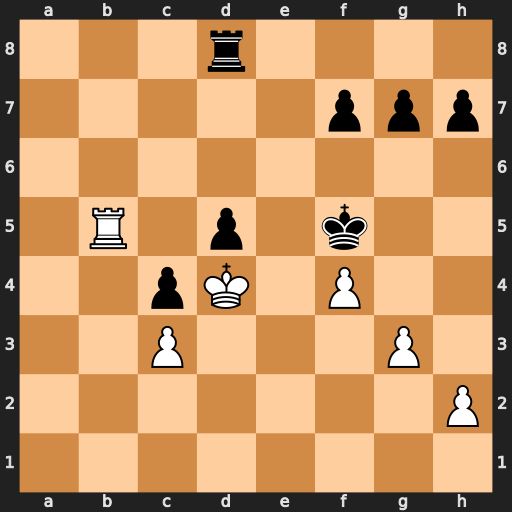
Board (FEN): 3r4/5ppp/8/1R1p1k2/2pK1P2/2P3P1/7P/8
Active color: w
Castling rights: -
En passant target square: -
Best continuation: Rxd5+ Rxd5+ Kxd5 h5 Kxc4